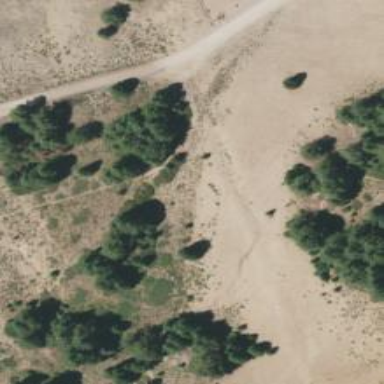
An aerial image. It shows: Path.